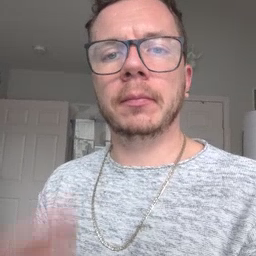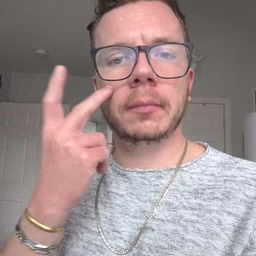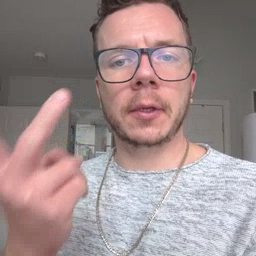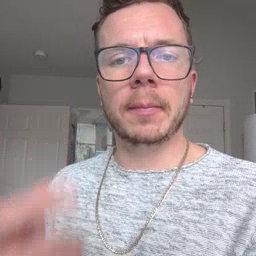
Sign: see